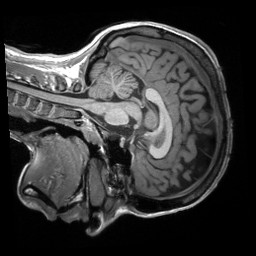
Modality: T1w
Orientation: sagittal
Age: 26
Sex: female
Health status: healthy
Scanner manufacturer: siemens
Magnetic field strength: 3 T
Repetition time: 2.3 s
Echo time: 0.00232 s